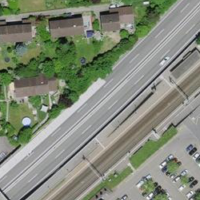
EUNIS habitat code: 57
Species observed at this site:
Lapsana communis